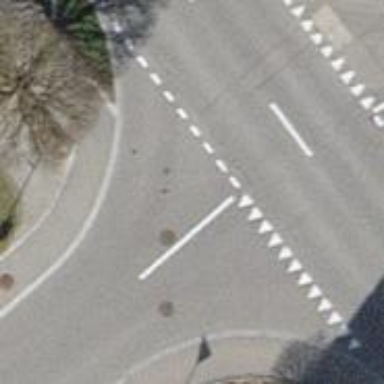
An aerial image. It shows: Road with "give way" sign.